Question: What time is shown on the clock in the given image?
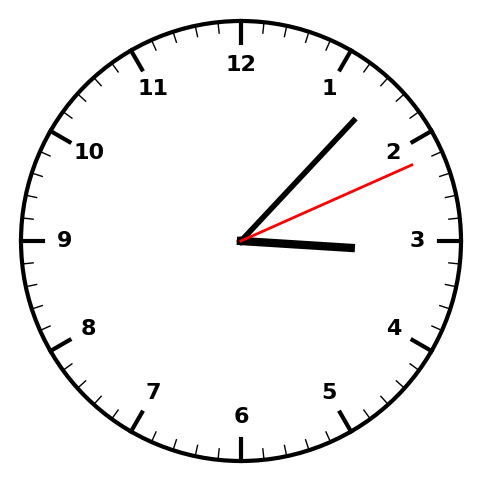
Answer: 03:07:11